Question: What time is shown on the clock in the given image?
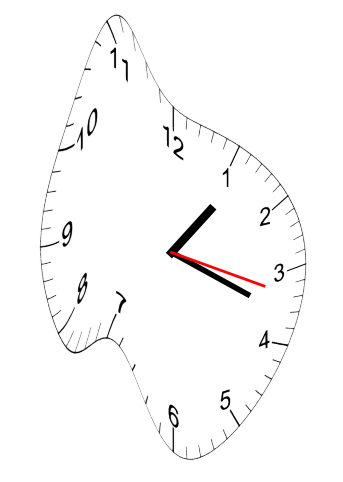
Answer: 01:18:17